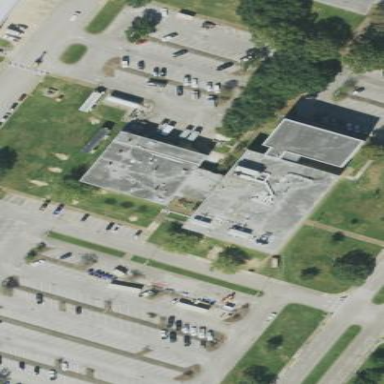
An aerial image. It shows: Building with flat roof.